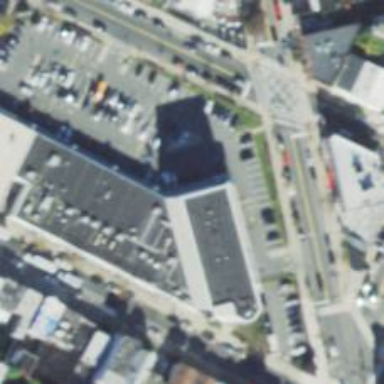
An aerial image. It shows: Pharmacy providing healthcare services.